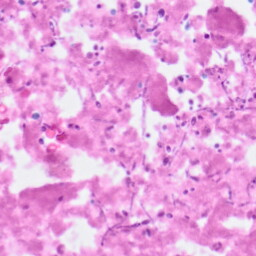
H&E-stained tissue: Pancreatic